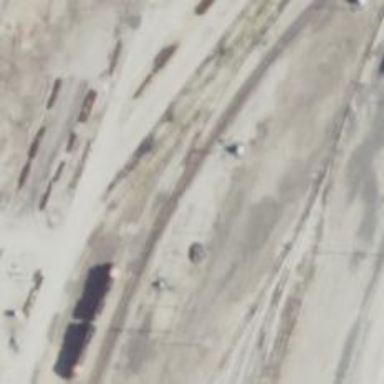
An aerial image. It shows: Abandoned railway siding.